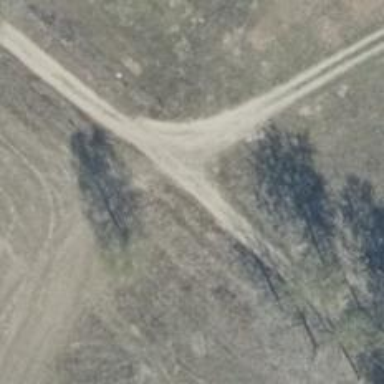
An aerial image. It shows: Sandy track with grade3 tracktype.